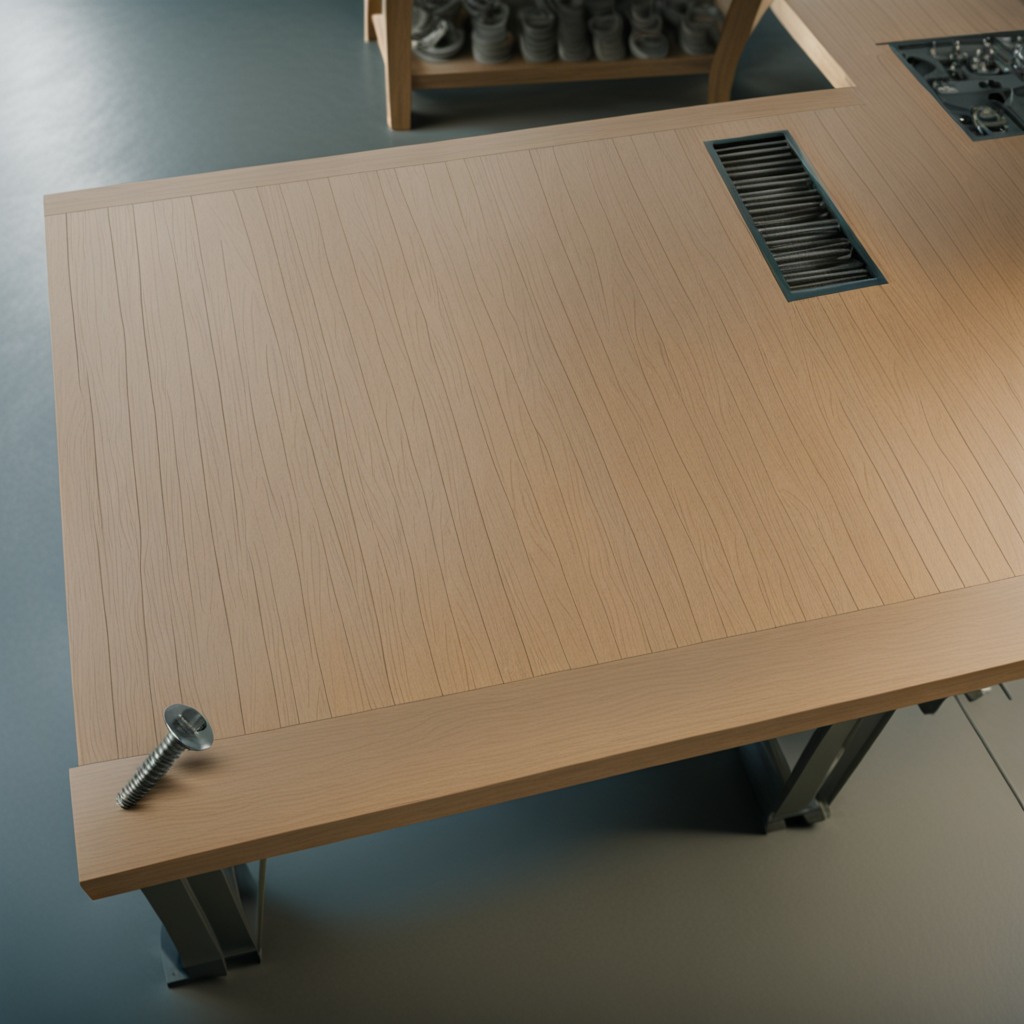
A metal screw lies on a workbench inside a coastal fishing gear workshop.